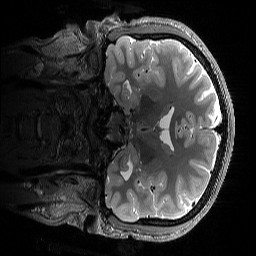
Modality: T2w
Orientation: coronal
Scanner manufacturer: siemens
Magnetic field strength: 3 T
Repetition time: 3.2 s
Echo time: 0.565 s